Interaction volume radius: 10 \u00c5
Interaction volume height: 25 \u00c5
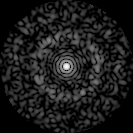
Disorder parameter: 0.831